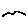
Label: bird